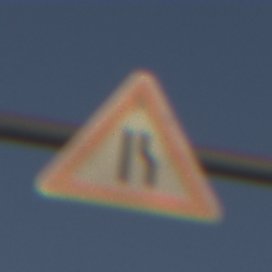
Verkehrszeichen: EinseitigVerengteFahrbahnRechts
Umgebung: Outdoor, Nature
Tageszeit: SunriseSunset
Wetter: Clear
Licht: Natural
Jahreszeit: NotSpecified
Kontrast: HighContrast